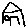
Label: house